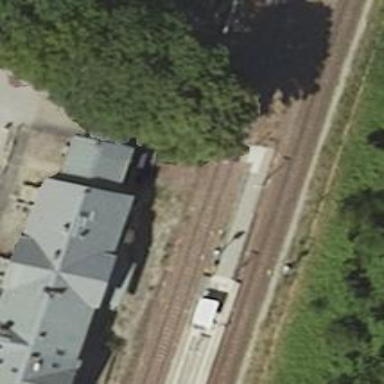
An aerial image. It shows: Signal box along the railway.